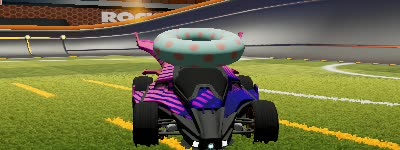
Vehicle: aftershock